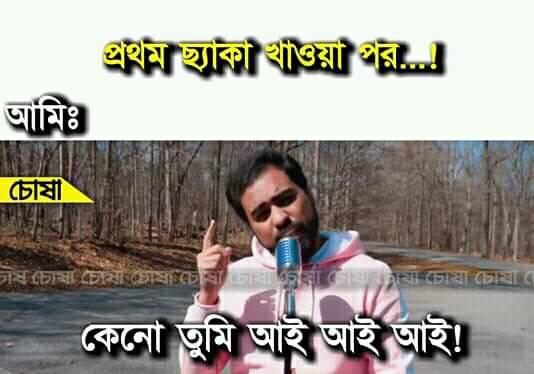
Caption: প্রথম ছ্যাকা খাওয়া পর...!   আমিঃ   কেনো তুমি আই আই আই !
Label: non-hate